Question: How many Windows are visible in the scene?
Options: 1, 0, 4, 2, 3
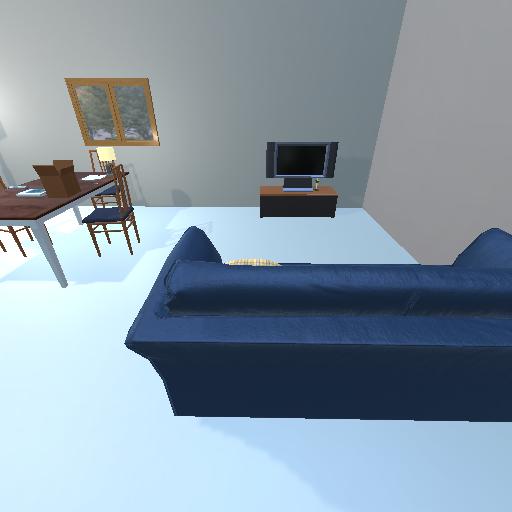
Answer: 1